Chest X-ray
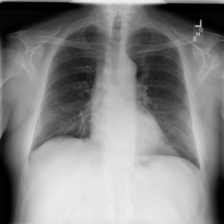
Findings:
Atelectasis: negative
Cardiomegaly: negative
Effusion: negative
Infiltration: positive
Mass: negative
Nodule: negative
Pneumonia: negative
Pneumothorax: negative
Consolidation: negative
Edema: negative
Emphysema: negative
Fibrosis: negative
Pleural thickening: negative
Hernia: negative